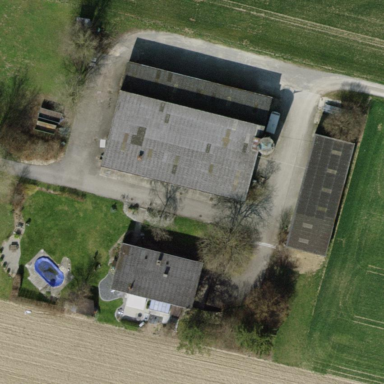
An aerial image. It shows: Farmyard area.